Question: I want an 'Appbar'/'Toolbar' that looks like the image below.

I don't need help with setting up 'Tablayout' to work -I know that-
but I am not very experienced with setting up 'Appbars'/'Toolbars'.
'DrawerLayout' shouldn't also be a problem for me.
I already have code below, but I don't know how to continue.
'''
<android.support.design.widget.CoordinatorLayout
xmlns:android="http://schemas.android.com/apk/res/android"
xmlns:app="http://schemas.android.com/apk/res-auto"
xmlns:tools="http://schemas.android.com/tools"
android:id="@+id/main_content"
android:layout_width="match_parent"
android:layout_height="match_parent"
android:fitsSystemWindows="true"
tools:context=".MainActivity">
<android.support.design.widget.AppBarLayout
android:id="@+id/appbar"
android:layout_width="match_parent"
android:layout_height="wrap_content"
android:paddingTop="@dimen/appbar_padding_top"
android:theme="@style/AppTheme.AppBarOverlay">
<android.support.design.widget.TabLayout
android:layout_width="match_parent"
android:layout_height="match_parent"
android:id="@+id/tabs">
//here are my tabItems
</android.support.design.widget.TabLayout>
</android.support.design.widget.AppBarLayout>
<android.support.v4.widget.DrawerLayout
android:id="@+id/drawer_layout"
android:layout_width="match_parent"
android:layout_height="match_parent"
android:fitsSystemWindows="true">
<android.support.v4.view.ViewPager
android:id="@+id/container"
android:layout_width="match_parent"
android:layout_height="match_parent"
app:layout_behavior="@string/appbar_scrolling_view_behavior" />
<android.support.design.widget.NavigationView
android:id="@+id/nav_view"
android:layout_width="wrap_content"
android:layout_height="match_parent"
android:layout_gravity="start"
android:fitsSystemWindows="true"
app:menu="@menu/menu_nav"
app:headerLayout="@layout/nav_header"/>
</android.support.v4.widget.DrawerLayout>
</android.support.design.widget.CoordinatorLayout>
'''
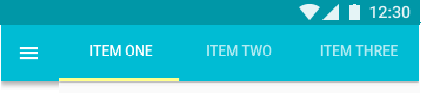
Answer: As Mike M. said you have to put a 'Toolbar' around the 'TabLayout'.
Then you have to do following in the activity:
First set the toolbar as ActionBar with 'setSupportActionBar()'.
Then get the ActionBar with 'getActionBar()' and call 'setHomeAsUpIndicator()' with the Vector Asset 'menu' on it.